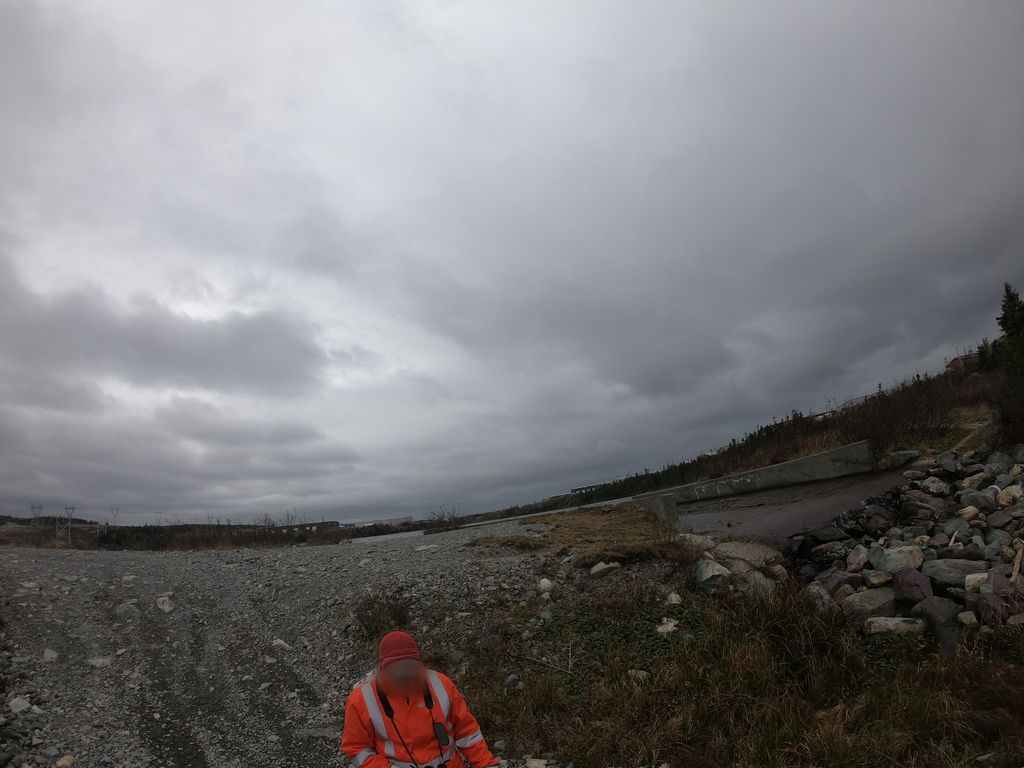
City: st_johns